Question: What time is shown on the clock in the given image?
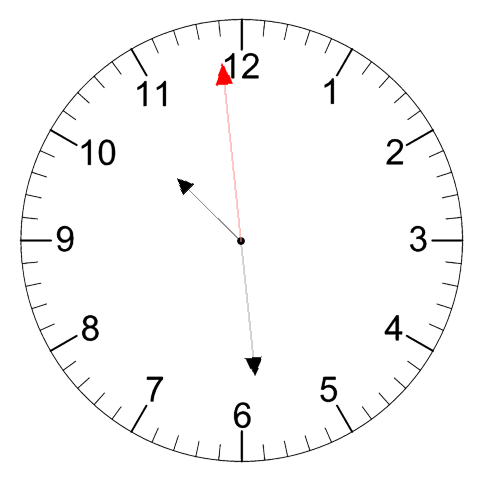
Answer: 10:28:59